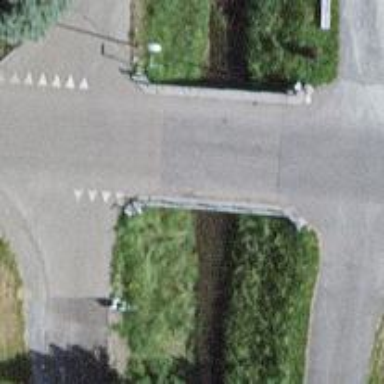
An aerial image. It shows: Unclassified road on asphalt surface with bridge.